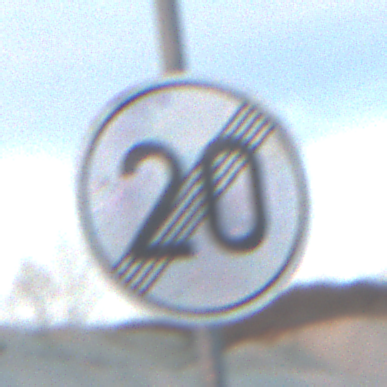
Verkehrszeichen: EndeGeschwindigkeit20
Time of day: SunriseSunset
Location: Outdoor (Beach)
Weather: PartlyCloudy
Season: NotSpecified
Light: Natural